Field crop: tomato
Growth stage: 1
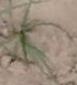
Species: cyperus